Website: crate-barrel
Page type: address-validator
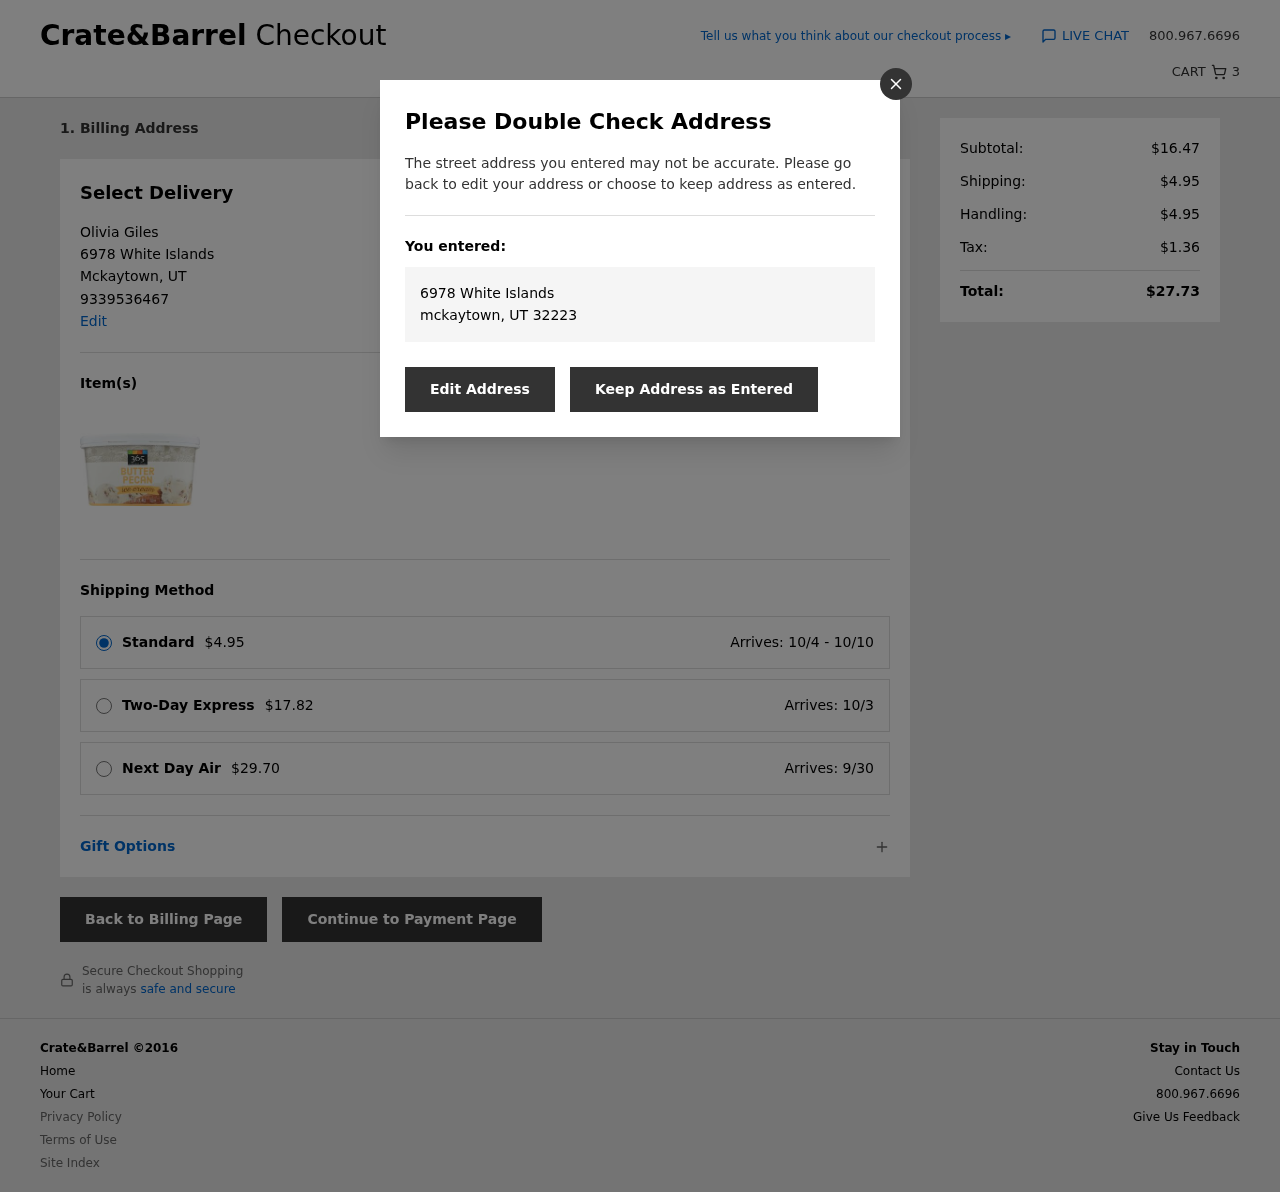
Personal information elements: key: PII_CITY
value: Mckaytown
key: PII_FULLNAME
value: Olivia Giles
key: PII_PHONE
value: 9339536467
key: PII_STATE_ABBR
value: UT
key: PII_STREET
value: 6978 White Islands
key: PII_STREET2
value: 6978 White Islands
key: PII_CITY2
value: mckaytown
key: PII_STATE_ABBR2
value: UT
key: PII_POSTCODE2
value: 32223
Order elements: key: ORDER_NUM_ITEMS
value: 3
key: ORDER_SHIPPING_COST
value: $4.95
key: ORDER_SHIPPING_DATE
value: Arrives: 10/4 - 10/10
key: ORDER_SHIPPING_EXPRESS
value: $17.82
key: ORDER_DELIVERY_DATE_EXPRESS
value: Arrives: 10/3
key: ORDER_SHIPPING_NEXTDAY
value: $29.70
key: ORDER_DELIVERY_DATE_NEXTDAY
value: Arrives: 9/30
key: ORDER_SUBTOTAL
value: $16.47
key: ORDER_HANDLING
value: $4.95
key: ORDER_TAX
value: $1.36
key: ORDER_TOTAL
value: $27.73